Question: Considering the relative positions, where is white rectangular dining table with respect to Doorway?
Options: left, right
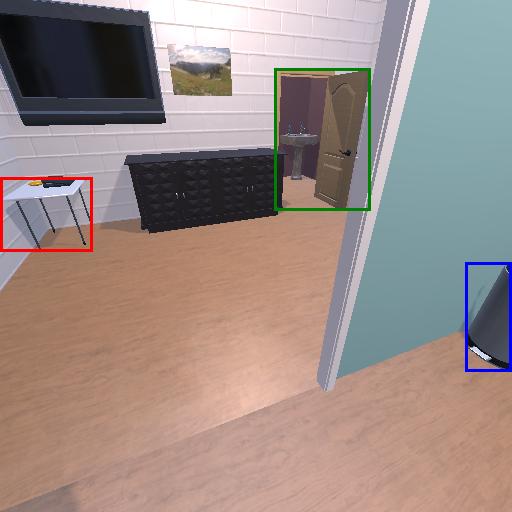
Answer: left